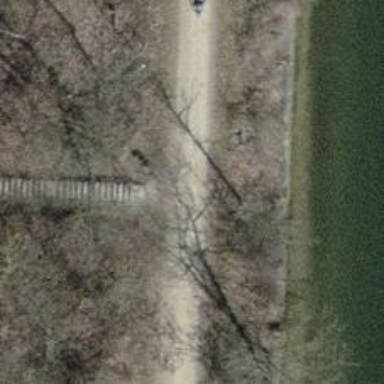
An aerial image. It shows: Set of steps on the road.